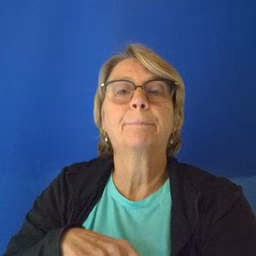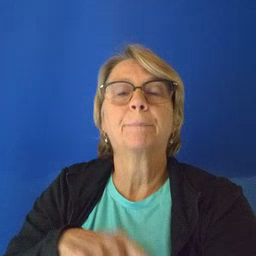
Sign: up